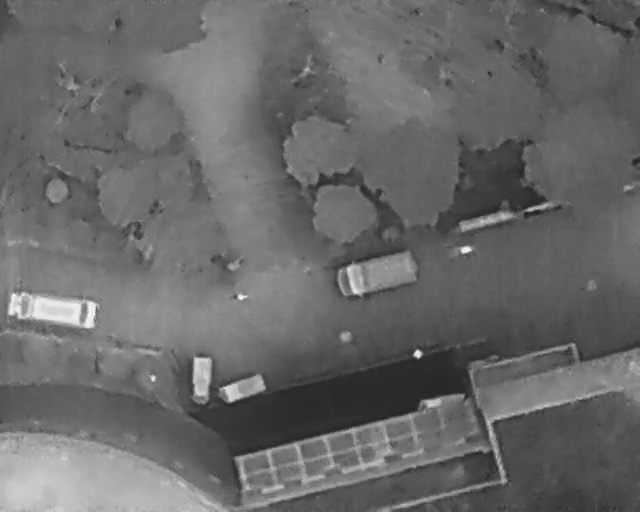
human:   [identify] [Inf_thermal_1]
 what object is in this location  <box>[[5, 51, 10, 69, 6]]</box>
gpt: <ref>1 medium othervehicle at the left</ref>